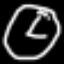
Label: clock